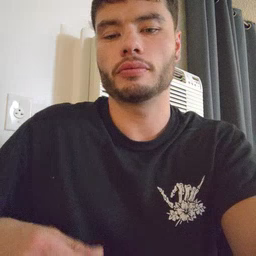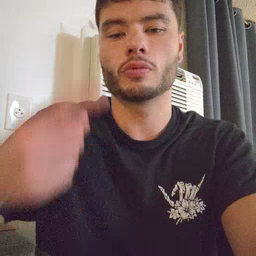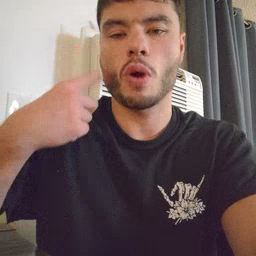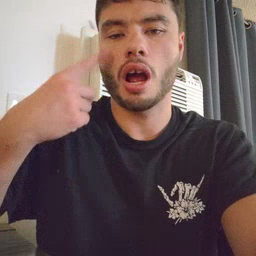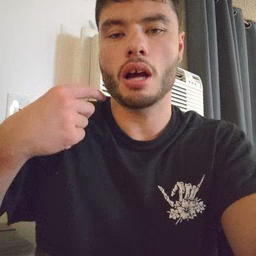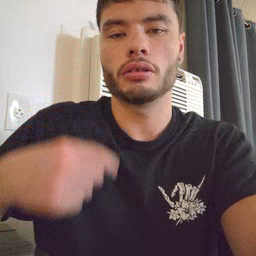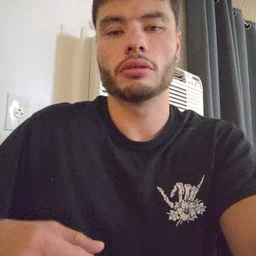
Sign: cry